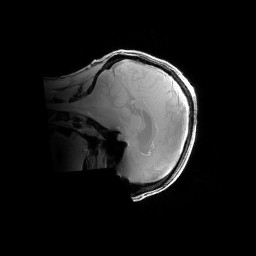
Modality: PDw
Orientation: sagittal
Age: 30
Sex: male
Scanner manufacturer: siemens
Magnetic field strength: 6.98 T
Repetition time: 1.3 s
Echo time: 0.00231 s